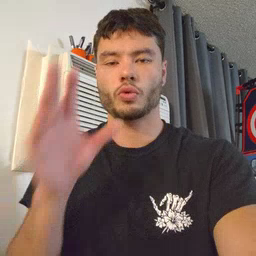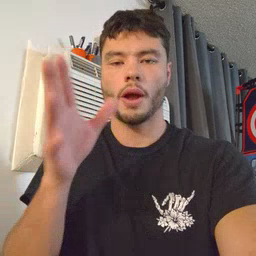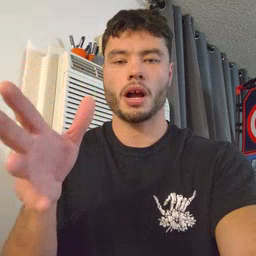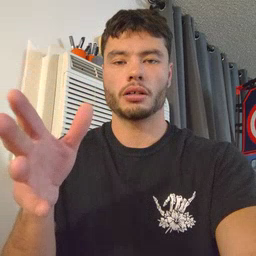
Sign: grandma